九年级 · 解析几何
如图, 抛物线 $y=a x^{2}+c$ 与直线 $y=m x+n$ 交于 $A(-1, p), B(3, q)$ 两点, 则不等式 $a x^{2}+m x+c>$ $n$ 的解集是 $\qquad$

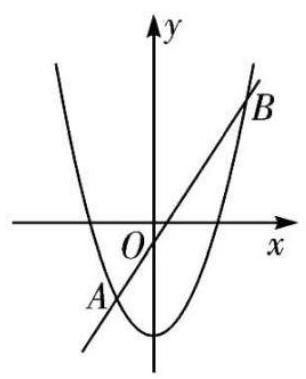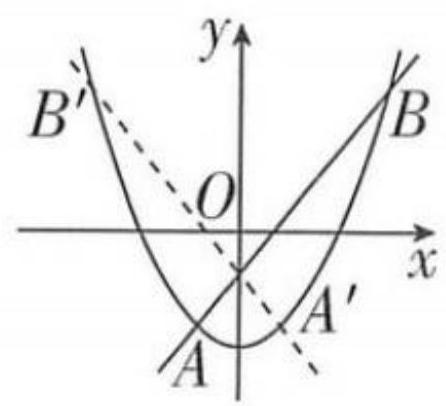
答案:  $x<-3$ 或 $x>1$

解析: 分别作点 $A(-1, p) 、 B(3, q)$ 关于 $y$ 轴的对称点 $A^{\prime}(1, p) 、 B^{\prime}(-3, q)$, 作直线 $A^{\prime} B^{\prime}$. $\because$ 直线 $A B$ 的表达式为 $y=m x+n, \therefore$ 直线 $A^{\prime} B^{\prime}$ 的表达式为 $y=-m x+n$.如图, 观察图像得当 $x<-3$ 或 $x>1$ 时, 拋物线 $y=a x^{2}+c$ 在直线 $y=-m x+n$ 的上方, $\therefore$ 不等式 $a x^{2}+c>-m x+n$ 的解集为 $x<-3$ 或 $x>1$,即不等式 $a x^{2}+m x+c>n$ 的解集为 $x<-3$ 或 $x>1$. 一次函数 $y=k x+b$ 的图像关于 $y$ 轴对称的图像的函数表达式为 $y=-k x+b$.